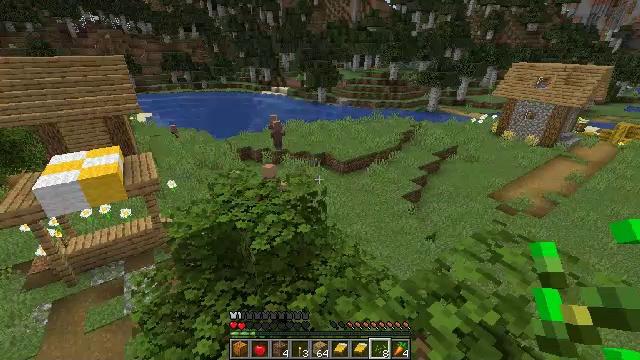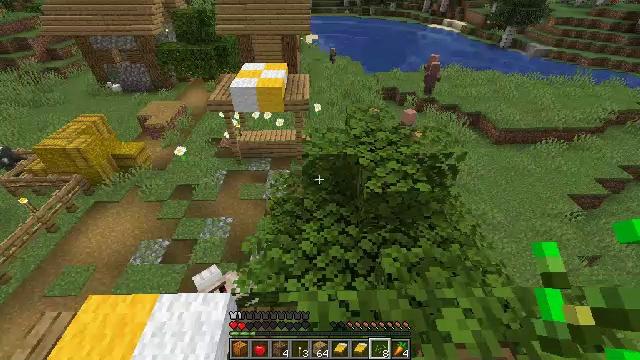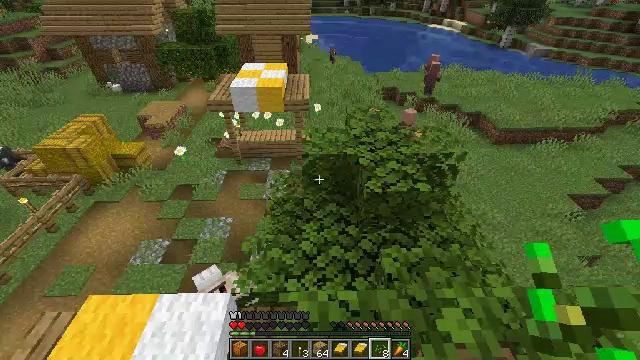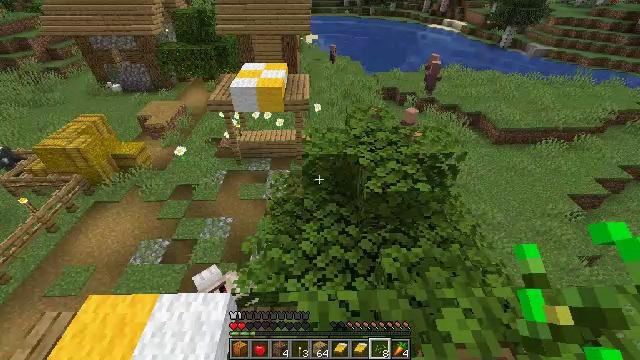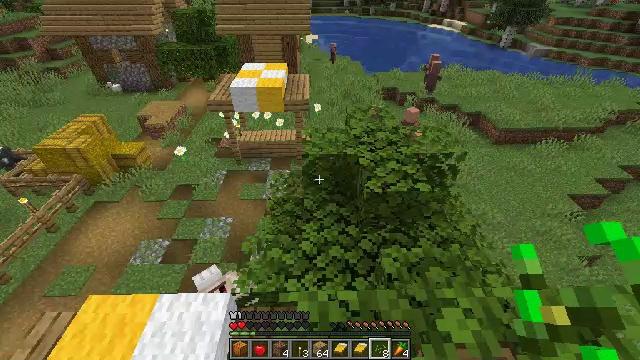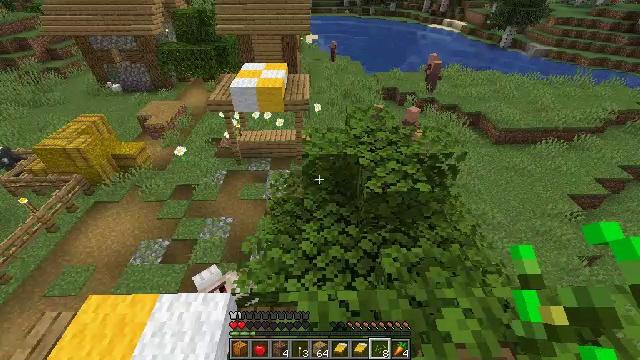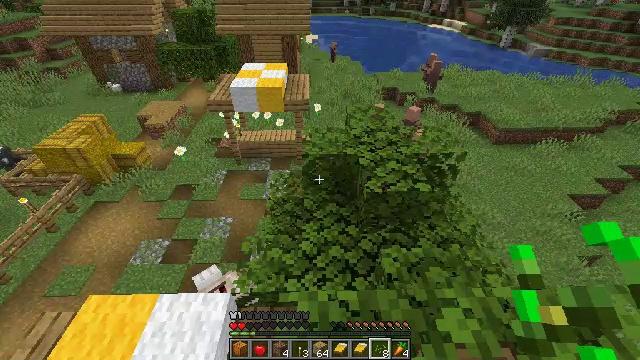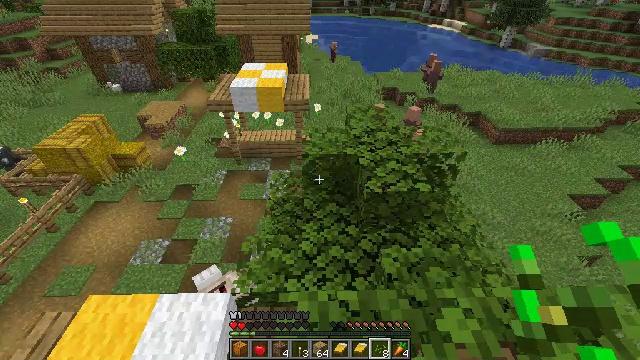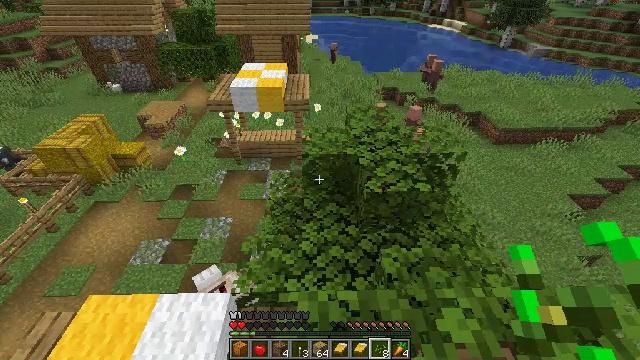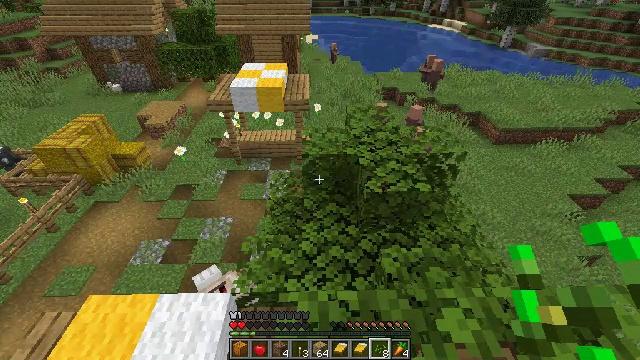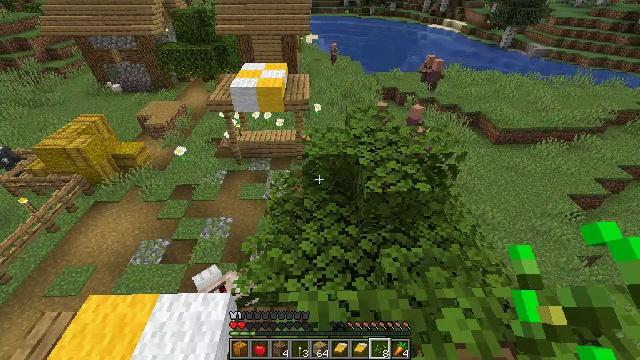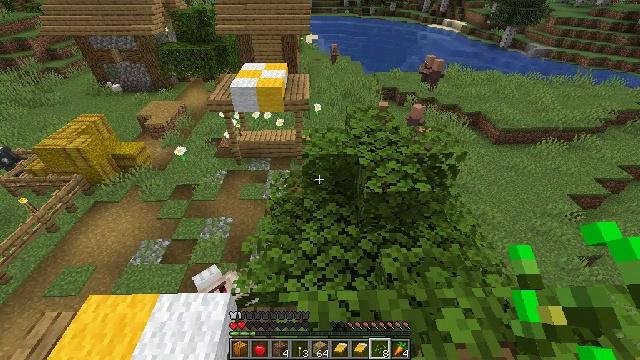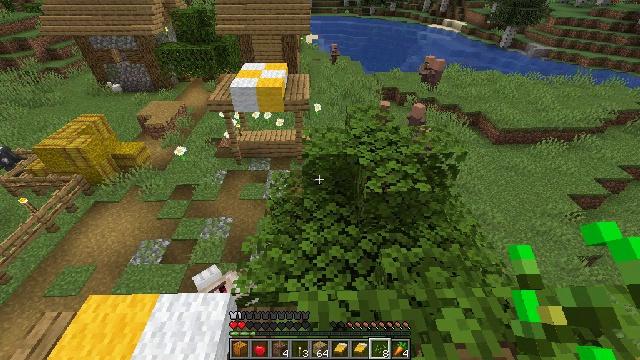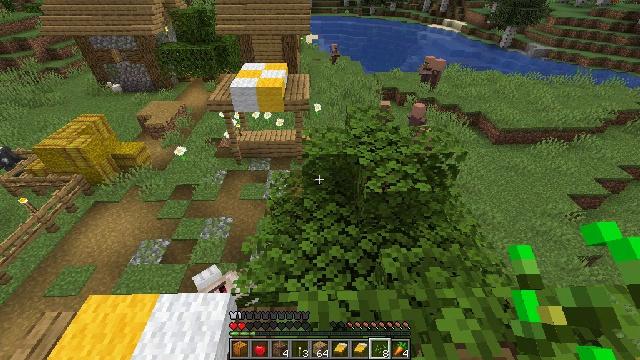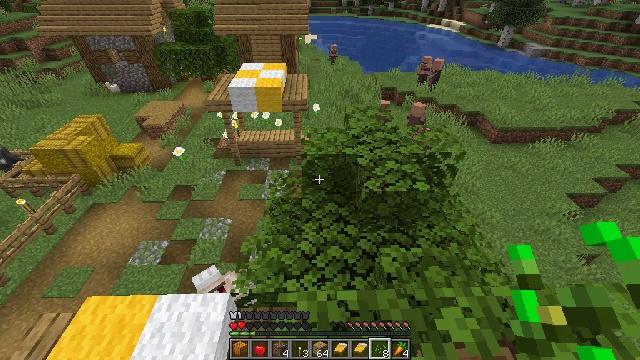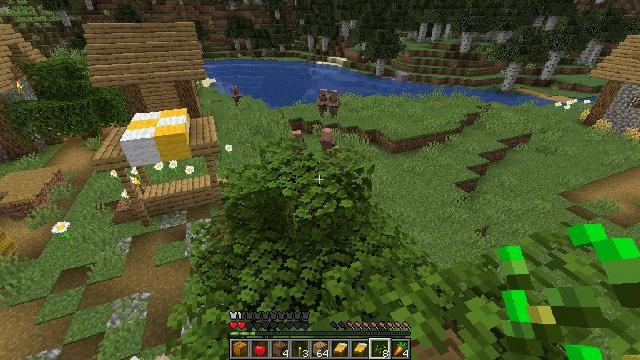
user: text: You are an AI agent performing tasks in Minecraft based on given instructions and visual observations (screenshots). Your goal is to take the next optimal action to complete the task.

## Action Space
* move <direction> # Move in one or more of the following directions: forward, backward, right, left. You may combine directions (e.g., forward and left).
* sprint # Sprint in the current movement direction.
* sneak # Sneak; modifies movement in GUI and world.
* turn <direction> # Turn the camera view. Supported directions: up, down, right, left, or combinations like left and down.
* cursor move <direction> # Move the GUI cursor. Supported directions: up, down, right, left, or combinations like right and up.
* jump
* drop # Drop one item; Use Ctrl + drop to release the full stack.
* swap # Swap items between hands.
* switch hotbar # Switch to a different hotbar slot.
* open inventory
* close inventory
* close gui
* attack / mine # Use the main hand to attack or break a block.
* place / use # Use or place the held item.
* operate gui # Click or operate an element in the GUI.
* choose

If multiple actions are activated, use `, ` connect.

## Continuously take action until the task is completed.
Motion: motion action
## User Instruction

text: Gather yellow wool from a structure.
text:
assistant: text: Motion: turn left and down
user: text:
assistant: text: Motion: no_op
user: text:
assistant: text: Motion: no_op
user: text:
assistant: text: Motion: no_op
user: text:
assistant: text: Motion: no_op
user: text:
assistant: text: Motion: no_op
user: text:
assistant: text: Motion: no_op
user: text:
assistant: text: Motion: no_op
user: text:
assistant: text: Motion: no_op
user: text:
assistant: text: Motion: no_op
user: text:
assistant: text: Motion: no_op
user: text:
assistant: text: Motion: no_op
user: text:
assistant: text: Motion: no_op
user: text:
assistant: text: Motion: no_op
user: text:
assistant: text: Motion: turn right and up
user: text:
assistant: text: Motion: turn right and up
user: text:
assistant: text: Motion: turn right and up
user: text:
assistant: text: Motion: turn right and up
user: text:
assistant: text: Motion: turn right and up
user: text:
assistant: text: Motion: turn right and up
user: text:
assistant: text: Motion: turn right and up
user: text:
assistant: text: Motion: turn right
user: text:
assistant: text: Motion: no_op
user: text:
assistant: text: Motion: turn right
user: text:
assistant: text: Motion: turn right
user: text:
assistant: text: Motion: turn down
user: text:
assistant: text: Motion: turn down
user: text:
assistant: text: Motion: turn down
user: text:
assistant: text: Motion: turn left and down
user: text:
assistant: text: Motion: turn left and down